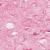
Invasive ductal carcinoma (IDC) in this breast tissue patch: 0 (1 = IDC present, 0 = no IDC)